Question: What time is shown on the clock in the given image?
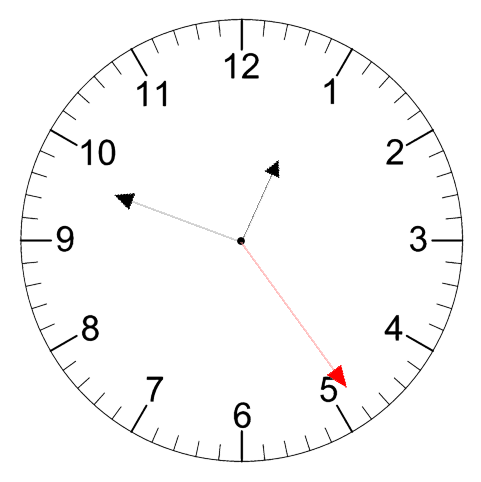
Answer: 12:48:24